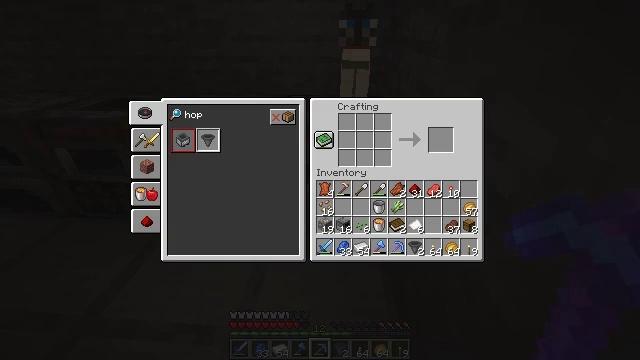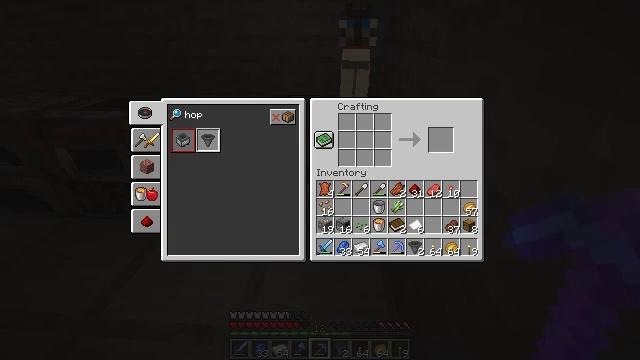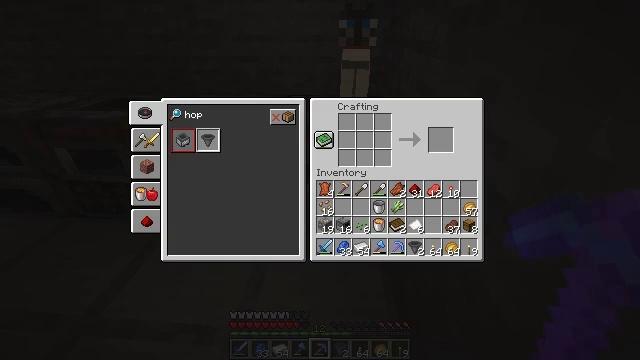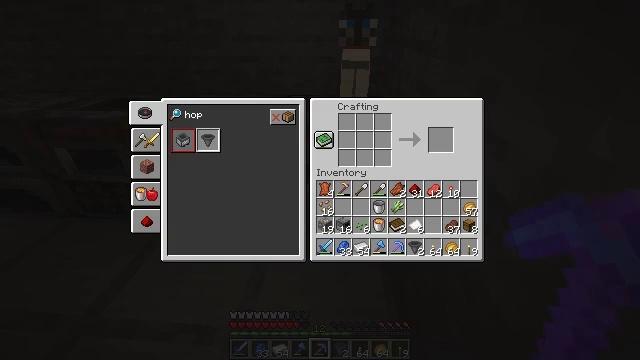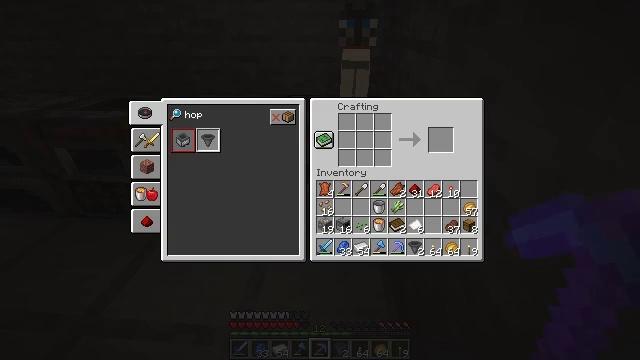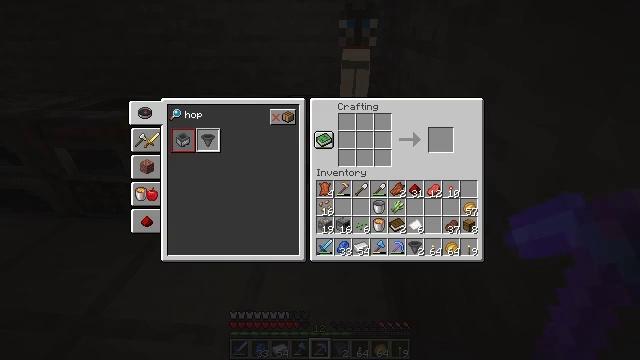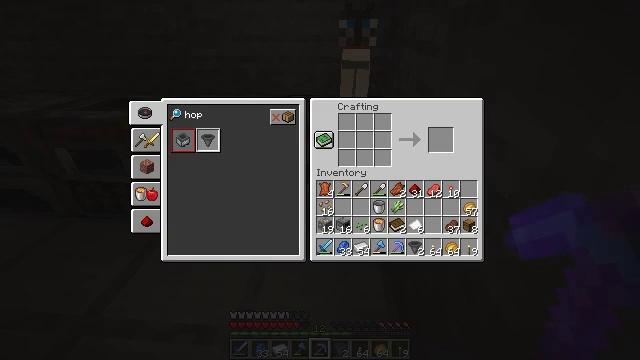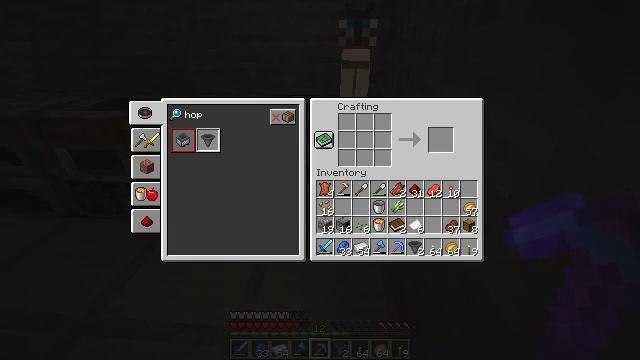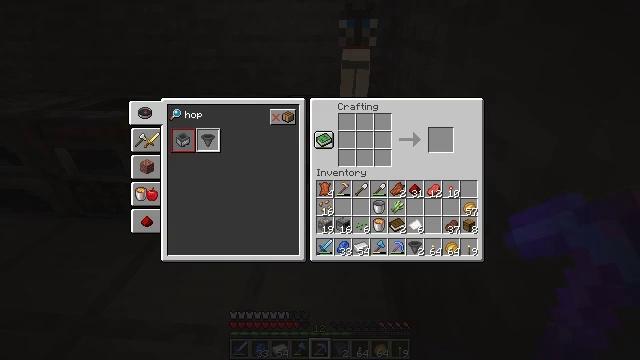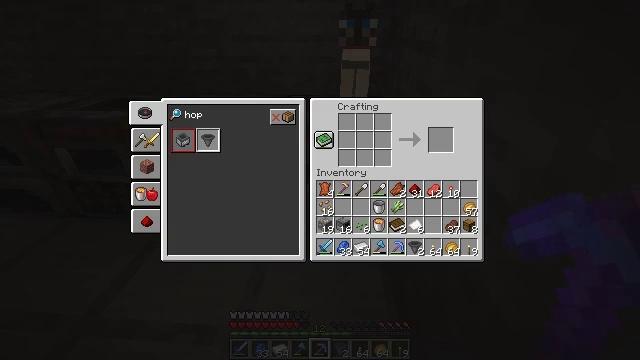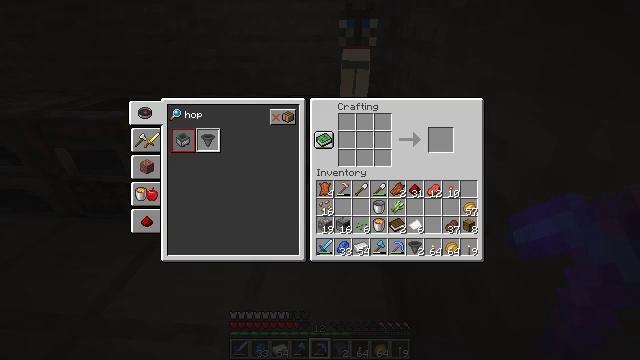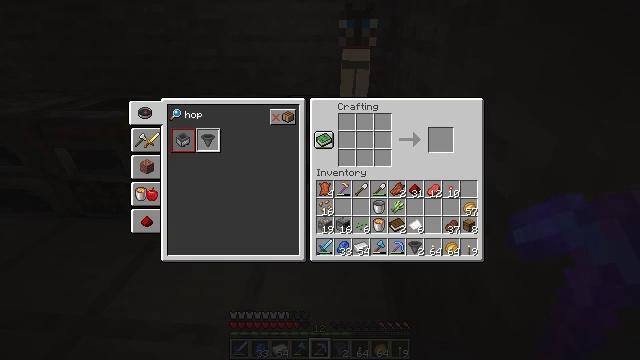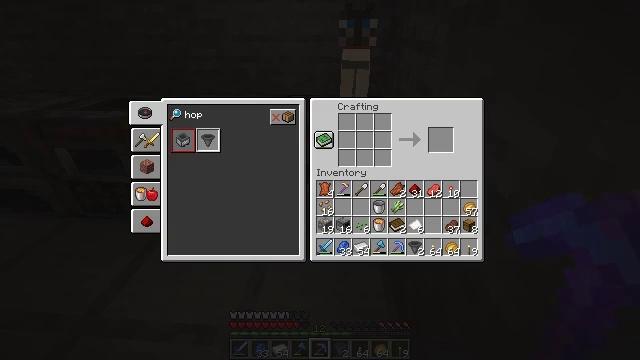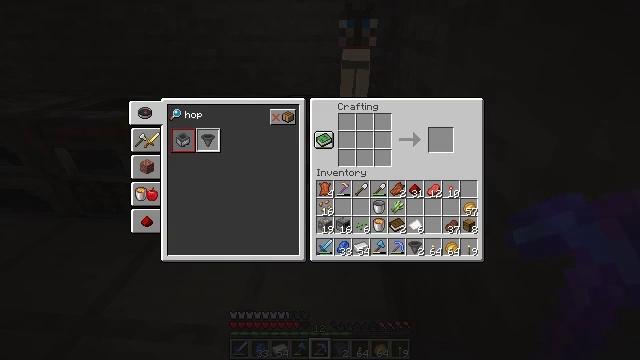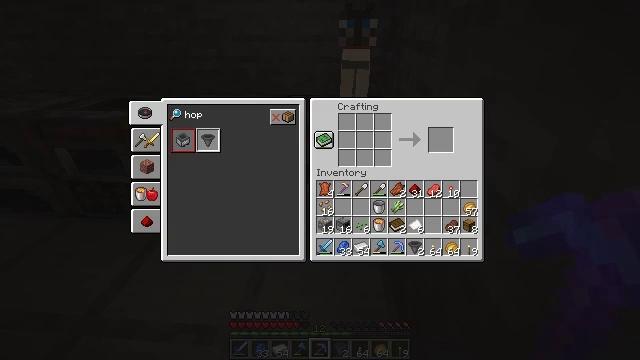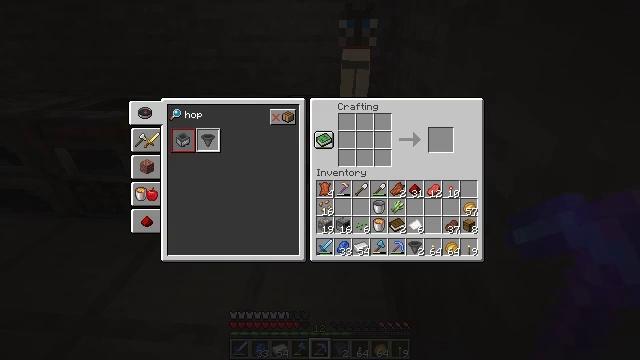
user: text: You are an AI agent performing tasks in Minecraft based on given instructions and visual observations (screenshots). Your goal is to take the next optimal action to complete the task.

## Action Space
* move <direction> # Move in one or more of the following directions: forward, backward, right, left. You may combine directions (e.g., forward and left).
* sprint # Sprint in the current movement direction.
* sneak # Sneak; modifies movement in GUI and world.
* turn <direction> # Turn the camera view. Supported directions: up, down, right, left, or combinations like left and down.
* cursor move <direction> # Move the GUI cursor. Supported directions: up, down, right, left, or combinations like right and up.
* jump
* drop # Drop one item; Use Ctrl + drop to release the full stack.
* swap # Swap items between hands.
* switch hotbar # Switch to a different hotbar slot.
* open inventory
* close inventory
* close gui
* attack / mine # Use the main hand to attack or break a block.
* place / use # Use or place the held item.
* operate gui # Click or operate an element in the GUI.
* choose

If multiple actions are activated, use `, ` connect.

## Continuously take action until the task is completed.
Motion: motion action
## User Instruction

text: Use the crafting table to make a minecart.
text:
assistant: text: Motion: no_op
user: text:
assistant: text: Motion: no_op
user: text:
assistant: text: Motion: no_op
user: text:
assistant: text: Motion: no_op
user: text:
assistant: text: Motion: no_op
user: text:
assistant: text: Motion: no_op
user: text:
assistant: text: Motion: no_op
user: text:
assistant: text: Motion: no_op
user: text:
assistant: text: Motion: no_op
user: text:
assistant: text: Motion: no_op
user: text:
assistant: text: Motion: no_op
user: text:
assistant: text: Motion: no_op
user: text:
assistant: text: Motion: no_op
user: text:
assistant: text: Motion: no_op
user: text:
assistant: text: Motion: no_op
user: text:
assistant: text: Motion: no_op
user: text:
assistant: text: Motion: no_op
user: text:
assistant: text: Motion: no_op
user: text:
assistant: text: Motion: no_op
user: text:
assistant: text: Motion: no_op
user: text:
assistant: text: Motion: no_op
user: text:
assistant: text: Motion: no_op
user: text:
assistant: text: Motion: no_op
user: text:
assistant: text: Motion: no_op
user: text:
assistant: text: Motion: no_op
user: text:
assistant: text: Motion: no_op
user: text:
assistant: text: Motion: no_op
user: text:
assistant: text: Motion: no_op
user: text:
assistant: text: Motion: no_op
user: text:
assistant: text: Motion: no_op